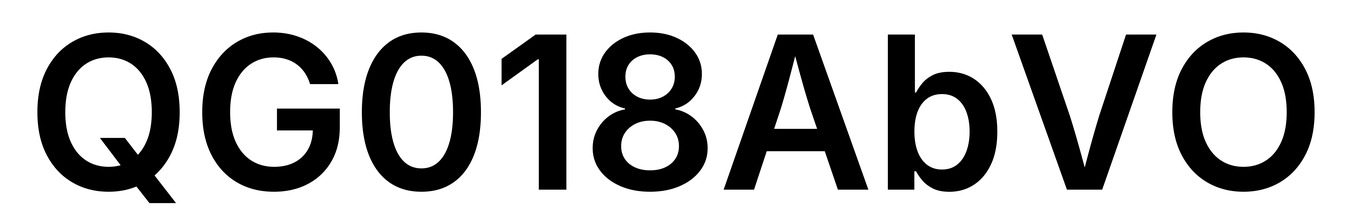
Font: Inter_SemiBold